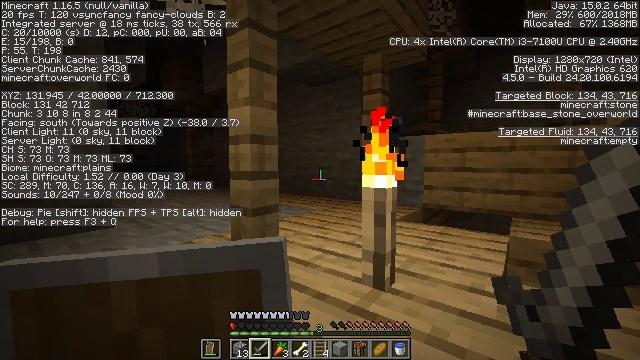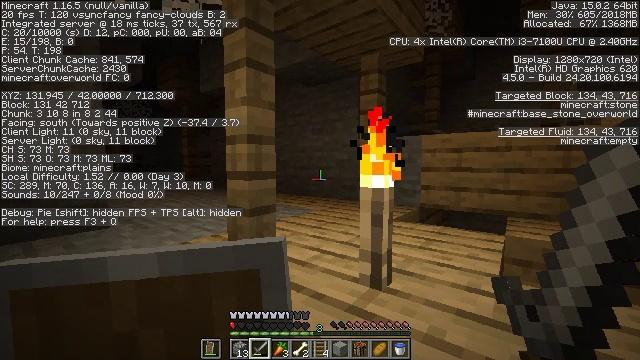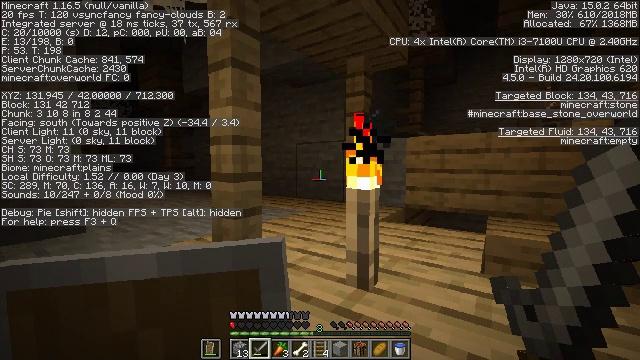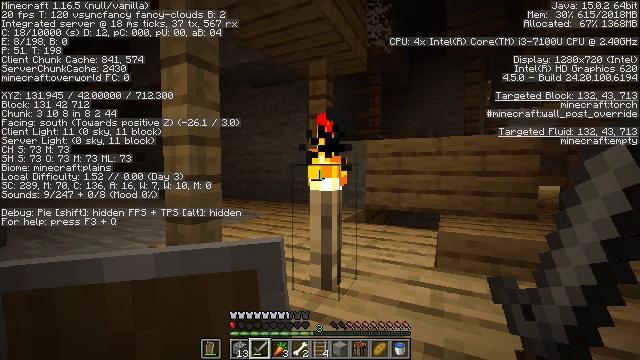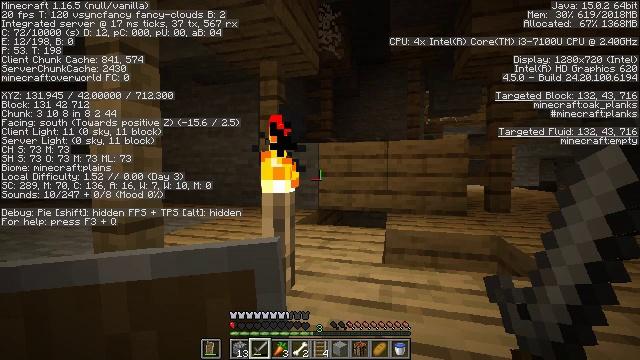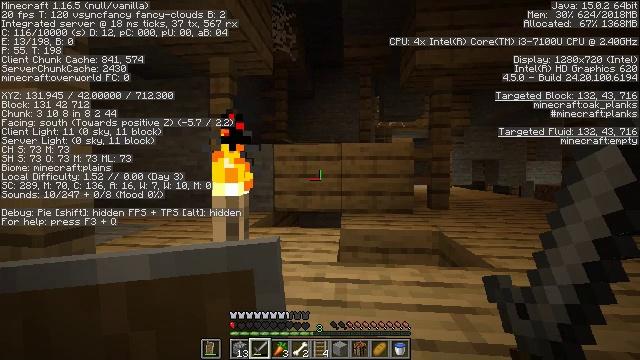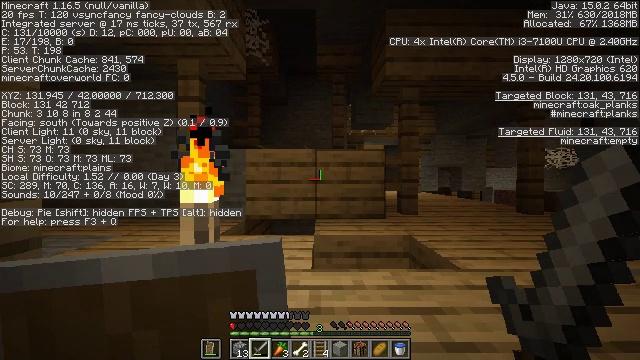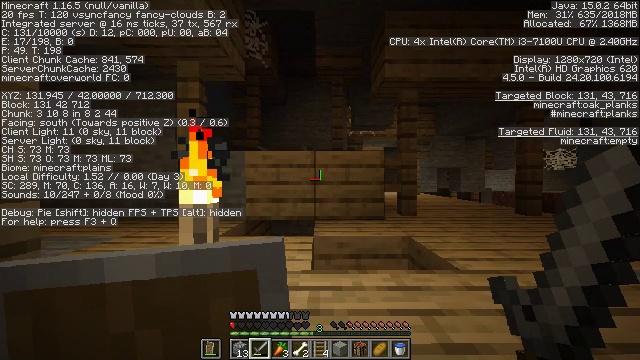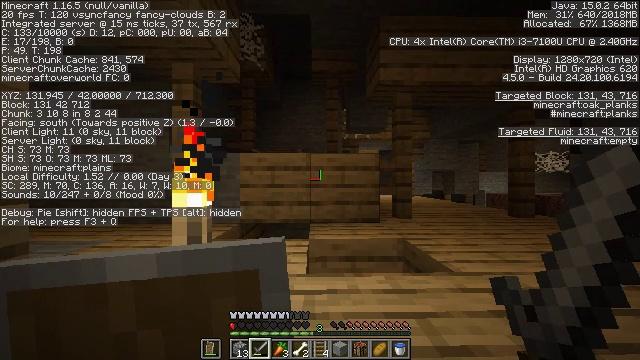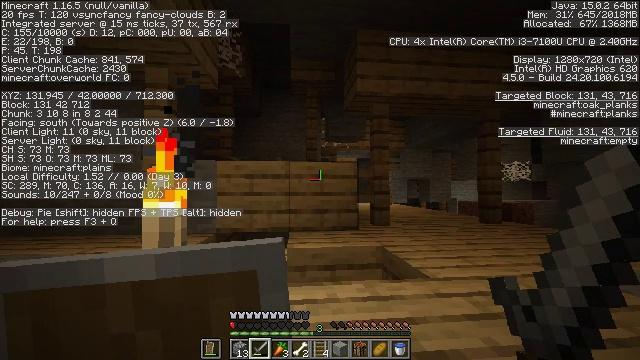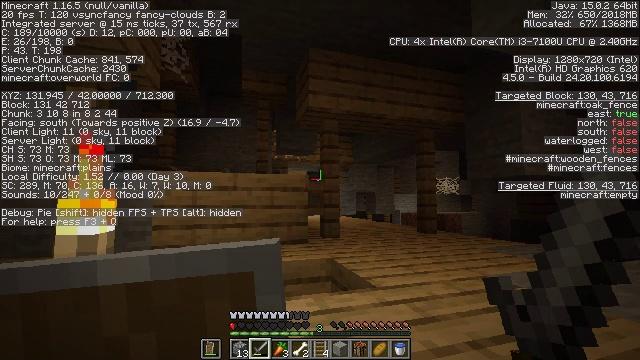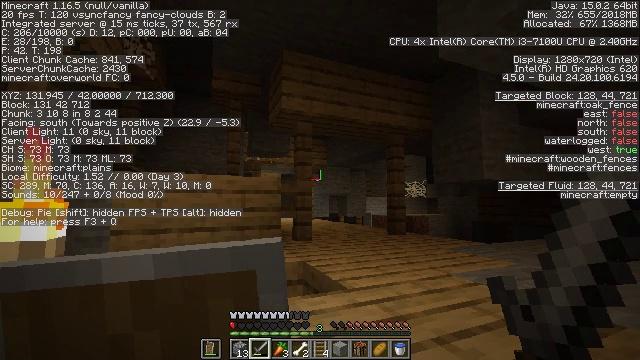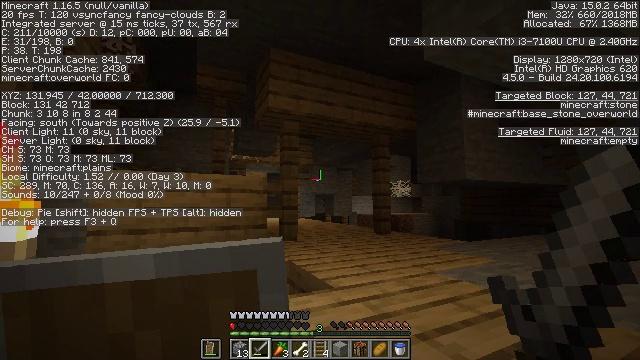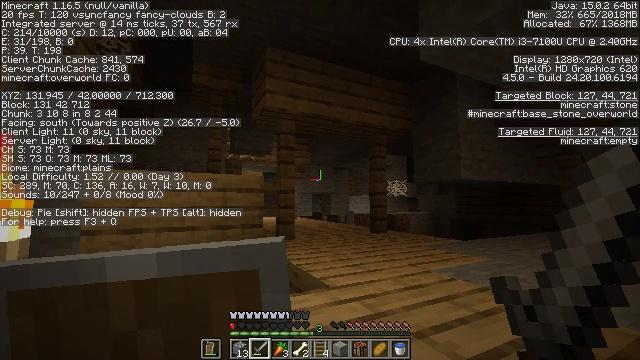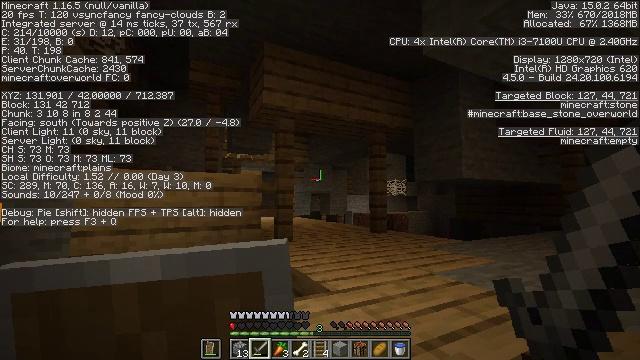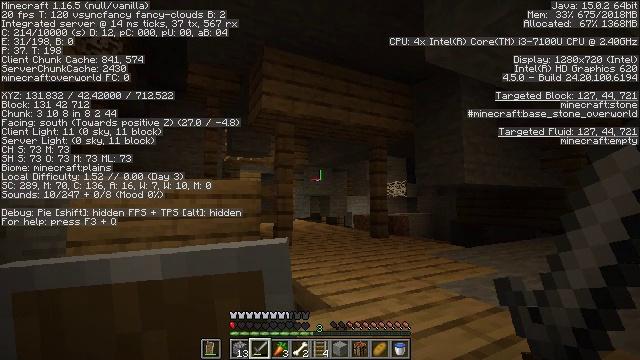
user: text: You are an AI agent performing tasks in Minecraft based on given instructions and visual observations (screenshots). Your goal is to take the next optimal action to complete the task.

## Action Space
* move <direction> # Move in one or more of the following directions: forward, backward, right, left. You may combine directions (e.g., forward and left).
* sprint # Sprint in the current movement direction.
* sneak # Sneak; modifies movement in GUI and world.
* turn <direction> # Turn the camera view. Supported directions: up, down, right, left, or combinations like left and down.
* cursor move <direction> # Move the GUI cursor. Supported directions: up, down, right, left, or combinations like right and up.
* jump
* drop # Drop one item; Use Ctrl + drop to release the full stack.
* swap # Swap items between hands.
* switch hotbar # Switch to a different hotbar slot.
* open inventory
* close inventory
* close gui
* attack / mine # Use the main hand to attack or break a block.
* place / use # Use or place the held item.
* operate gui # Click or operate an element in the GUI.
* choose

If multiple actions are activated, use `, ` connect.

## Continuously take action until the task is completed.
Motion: motion action
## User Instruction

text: Break the cobweb with a sword.
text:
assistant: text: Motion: no_op
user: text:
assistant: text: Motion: turn right
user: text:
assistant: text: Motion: turn right
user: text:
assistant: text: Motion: turn right
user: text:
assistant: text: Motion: turn right
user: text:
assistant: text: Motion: turn right and up
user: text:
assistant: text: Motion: no_op
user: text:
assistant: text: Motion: turn right
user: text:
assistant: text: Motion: turn right and up
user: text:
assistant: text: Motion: turn right and up
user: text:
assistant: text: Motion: turn right
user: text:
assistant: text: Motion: turn right
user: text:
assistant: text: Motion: no_op
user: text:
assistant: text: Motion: move forward
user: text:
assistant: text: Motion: move forward, jump
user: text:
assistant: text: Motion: move forward, jump
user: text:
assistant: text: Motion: move forward, jump
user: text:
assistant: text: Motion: move forward, jump
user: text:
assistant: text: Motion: move forward, jump
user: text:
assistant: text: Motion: move forward, jump
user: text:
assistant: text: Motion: jump
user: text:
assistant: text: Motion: no_op
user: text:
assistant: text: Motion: no_op
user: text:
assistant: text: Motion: turn right and down
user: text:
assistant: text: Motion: move right, turn right and down
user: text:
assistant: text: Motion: move right, turn right and down
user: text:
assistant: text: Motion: move right, turn right and down
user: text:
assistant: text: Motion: move right
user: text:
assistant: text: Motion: move right
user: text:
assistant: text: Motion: move right